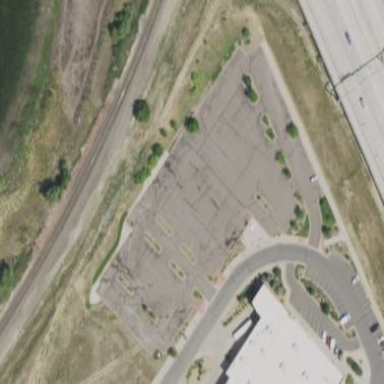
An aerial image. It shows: Parking area with park and ride facility. The surface of the parking area is designated for this purpose.